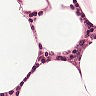
Metastatic tissue present: no